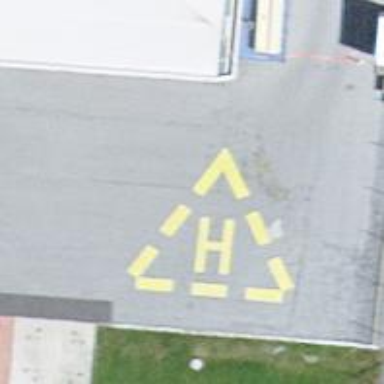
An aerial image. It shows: Image of helipad at airport.